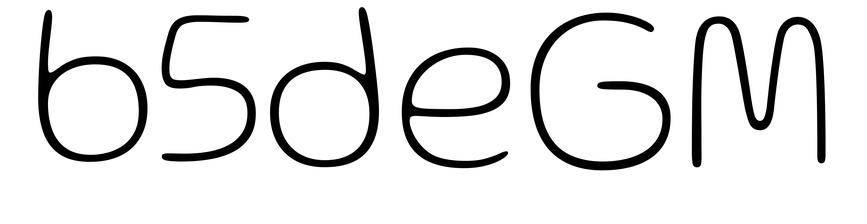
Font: Gluten_Thin